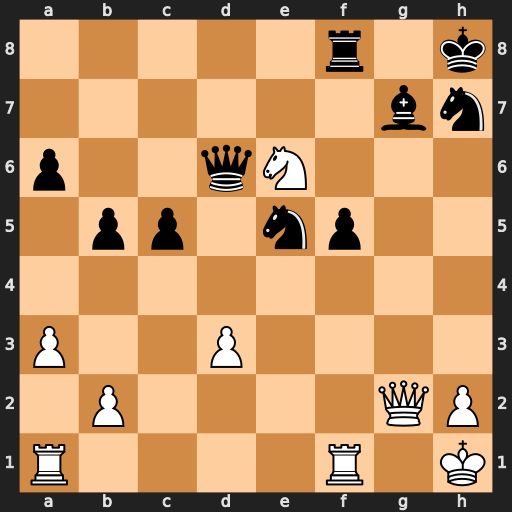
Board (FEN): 5r1k/6bn/p2qN3/1pp1np2/8/P2P4/1P4QP/R4R1K
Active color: w
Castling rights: -
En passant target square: -
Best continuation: Qxg7#